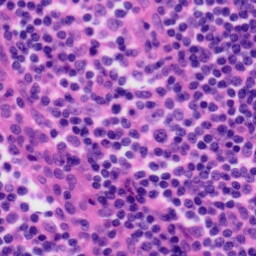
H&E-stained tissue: Tonsil